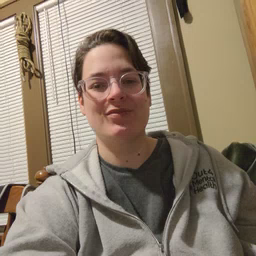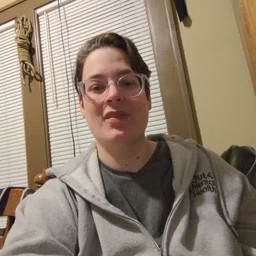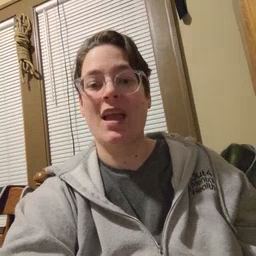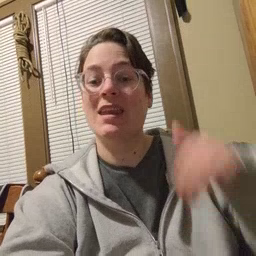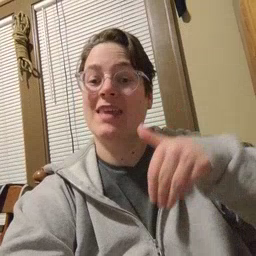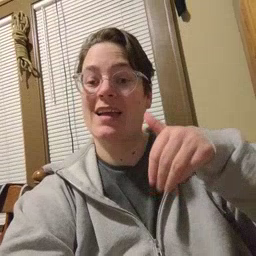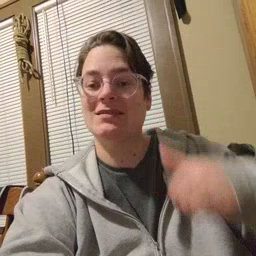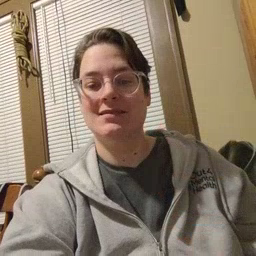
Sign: night